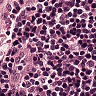
Metastatic tissue present: no